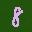
Label: 8